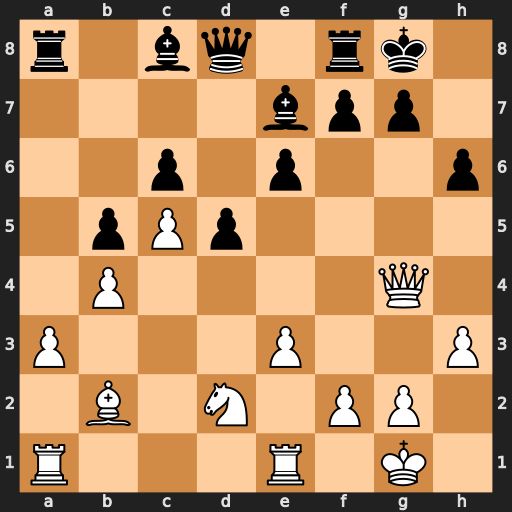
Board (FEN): r1bq1rk1/4bpp1/2p1p2p/1pPp4/1P4Q1/P3P2P/1B1N1PP1/R3R1K1
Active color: w
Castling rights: -
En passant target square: -
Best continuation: Qxg7#